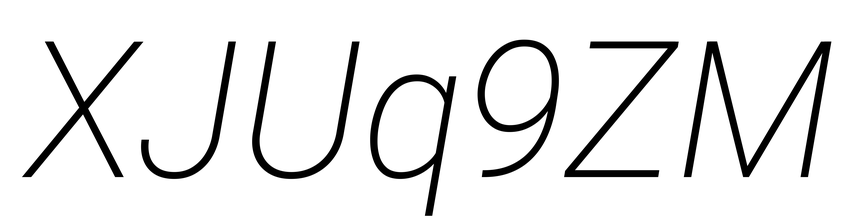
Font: Roboto-Italic_ExtraLight_Italic